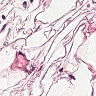
Metastatic tissue present: no